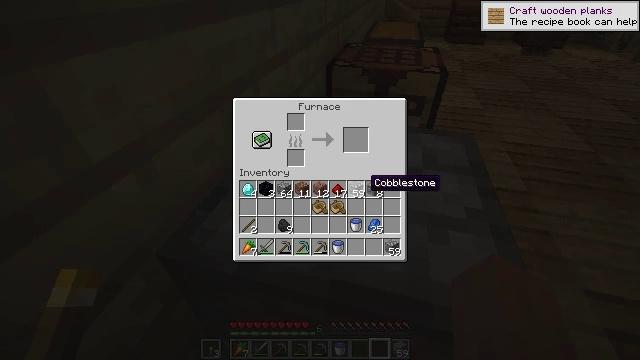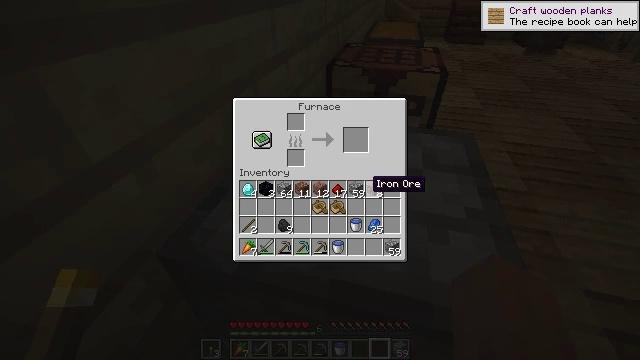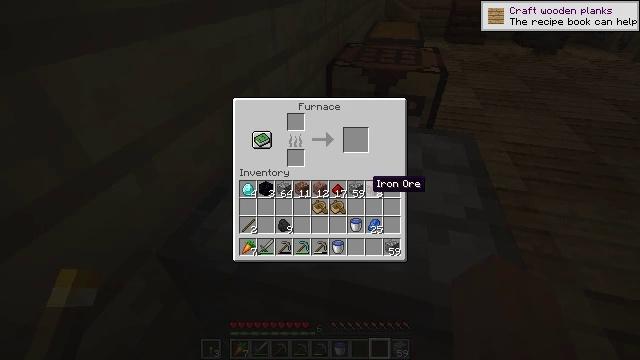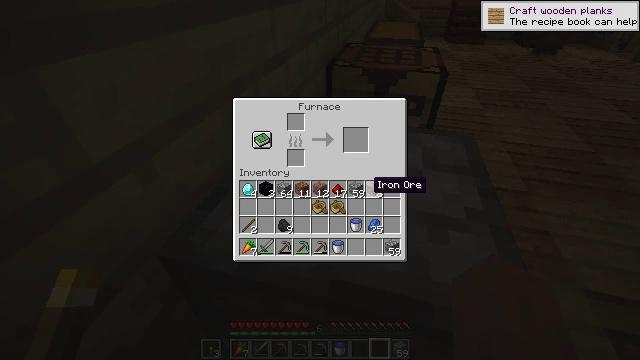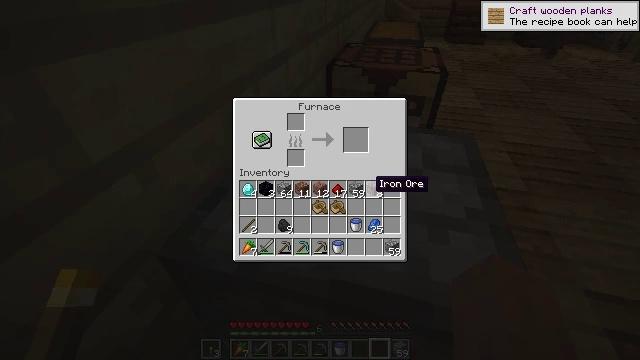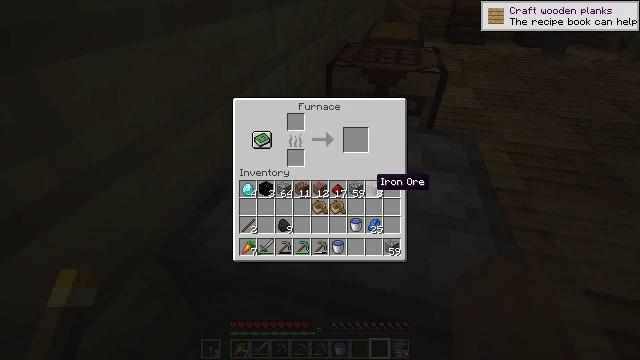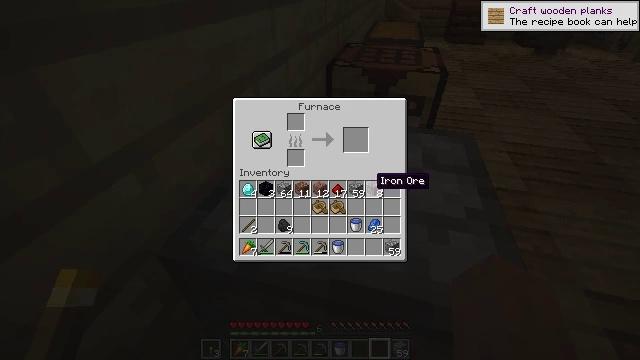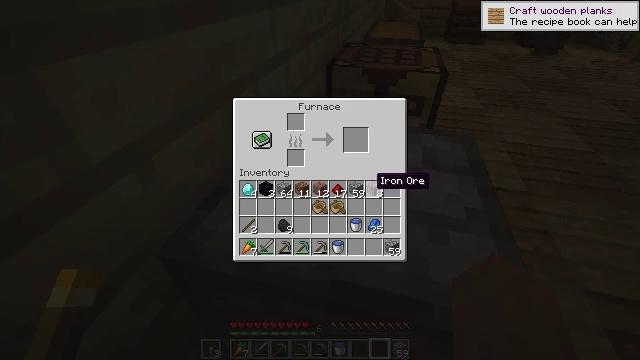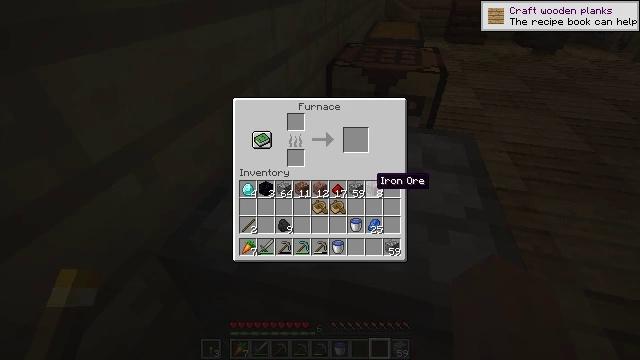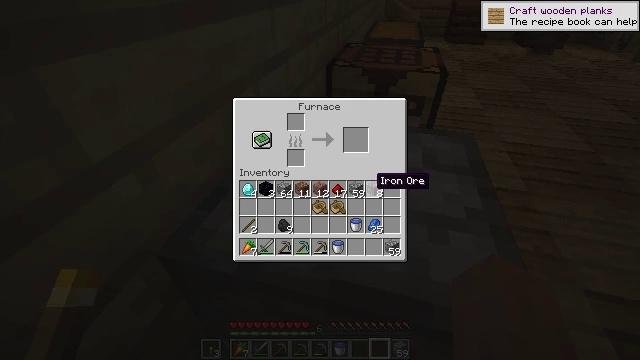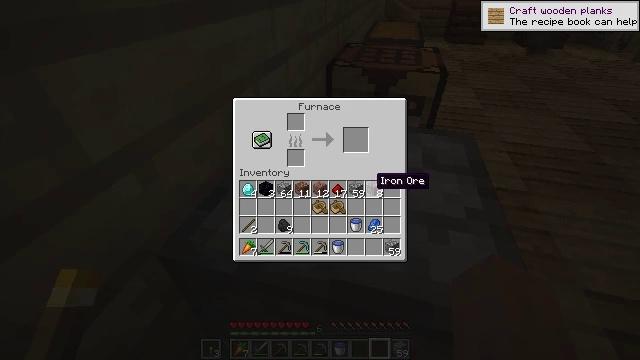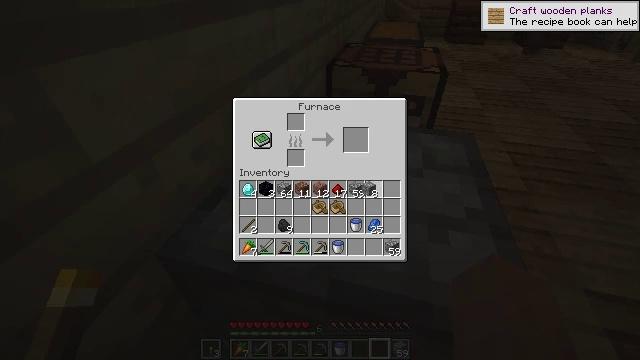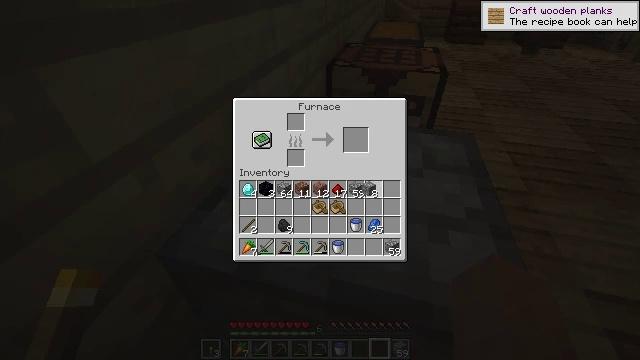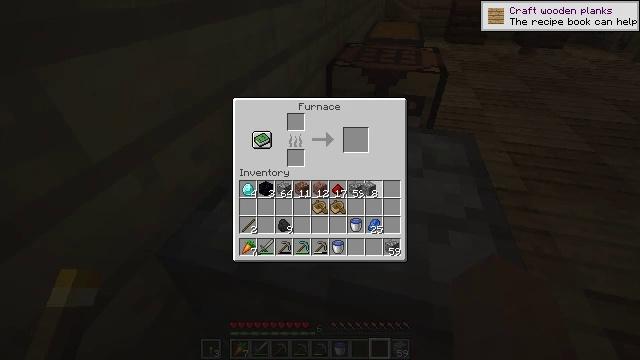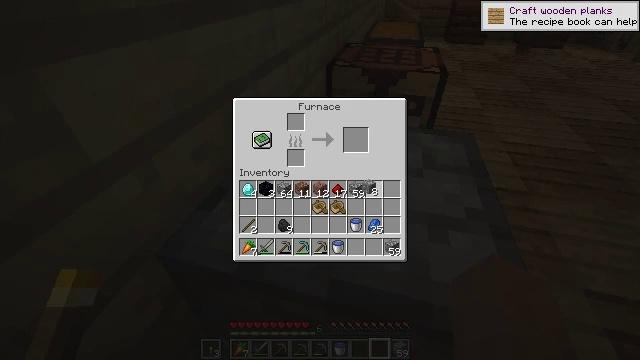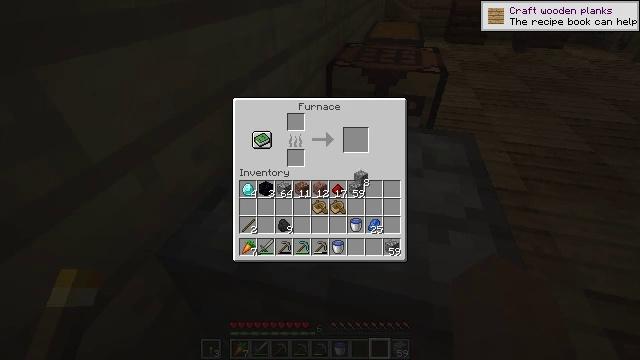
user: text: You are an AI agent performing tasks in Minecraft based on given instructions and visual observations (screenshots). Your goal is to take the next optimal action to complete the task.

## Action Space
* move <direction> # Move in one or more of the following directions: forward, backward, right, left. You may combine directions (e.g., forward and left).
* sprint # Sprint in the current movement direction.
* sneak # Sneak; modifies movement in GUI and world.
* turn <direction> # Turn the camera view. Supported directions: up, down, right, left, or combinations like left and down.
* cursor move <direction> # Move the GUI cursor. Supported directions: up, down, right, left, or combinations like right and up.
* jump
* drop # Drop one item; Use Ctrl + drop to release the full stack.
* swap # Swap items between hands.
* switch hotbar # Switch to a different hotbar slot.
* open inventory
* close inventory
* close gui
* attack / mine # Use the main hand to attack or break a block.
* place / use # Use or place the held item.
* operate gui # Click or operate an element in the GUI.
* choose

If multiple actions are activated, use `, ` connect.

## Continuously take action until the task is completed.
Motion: motion action
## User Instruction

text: Prepare materials to craft a diamond sword.
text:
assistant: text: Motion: no_op
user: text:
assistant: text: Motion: no_op
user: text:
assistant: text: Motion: no_op
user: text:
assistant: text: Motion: no_op
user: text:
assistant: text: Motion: no_op
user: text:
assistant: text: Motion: no_op
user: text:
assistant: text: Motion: no_op
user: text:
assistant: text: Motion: no_op
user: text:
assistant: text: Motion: no_op
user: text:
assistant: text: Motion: no_op
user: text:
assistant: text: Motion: operate gui
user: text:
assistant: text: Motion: operate gui
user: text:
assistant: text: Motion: no_op
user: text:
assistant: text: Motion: no_op
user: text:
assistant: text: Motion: cursor move left and up
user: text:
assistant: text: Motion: cursor move left and up
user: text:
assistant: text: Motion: cursor move left and up
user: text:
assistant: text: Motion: no_op
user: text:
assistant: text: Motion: no_op
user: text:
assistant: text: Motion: no_op
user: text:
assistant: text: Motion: no_op
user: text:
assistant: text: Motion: no_op
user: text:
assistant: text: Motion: no_op
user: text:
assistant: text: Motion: no_op
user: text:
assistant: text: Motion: no_op
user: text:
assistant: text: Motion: no_op
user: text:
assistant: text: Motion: no_op
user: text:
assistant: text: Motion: no_op
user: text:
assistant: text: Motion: no_op
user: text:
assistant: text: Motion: operate gui